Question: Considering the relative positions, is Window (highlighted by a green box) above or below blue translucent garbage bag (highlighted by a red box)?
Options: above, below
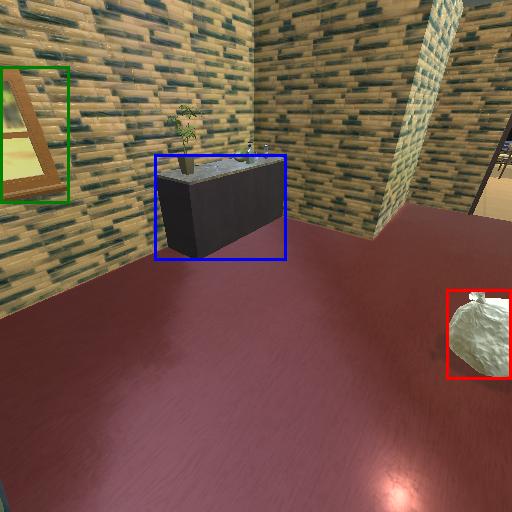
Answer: above